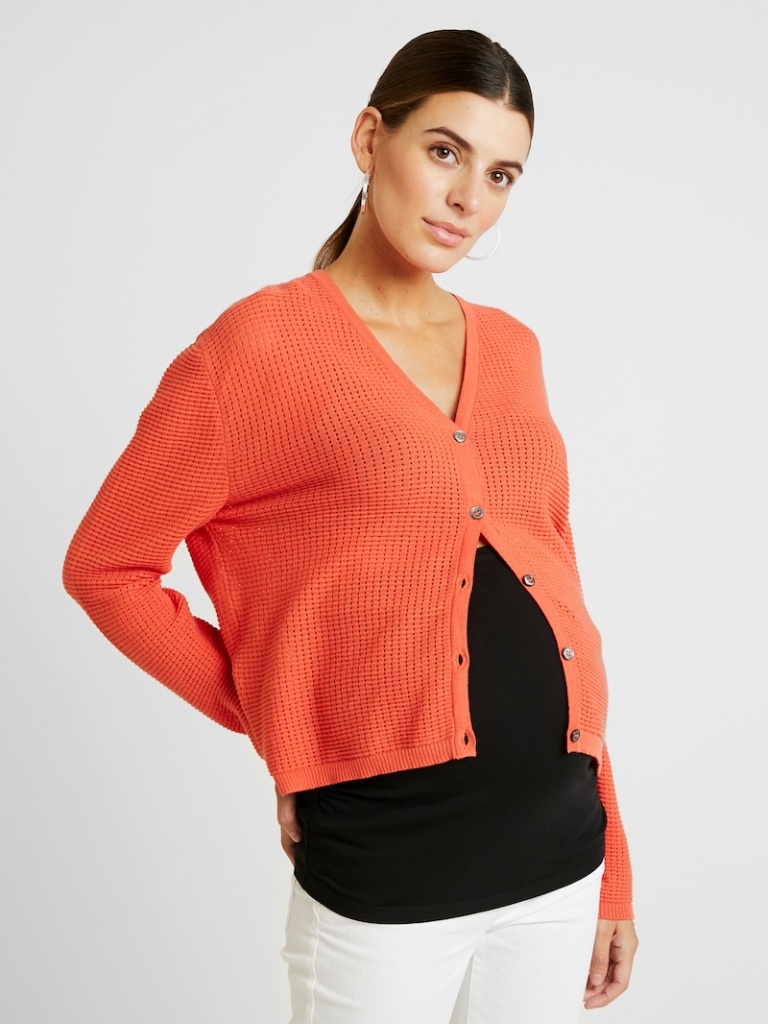
cotton relaxed a long-sleeved with the sleeves down waist length Untucked strapless tube